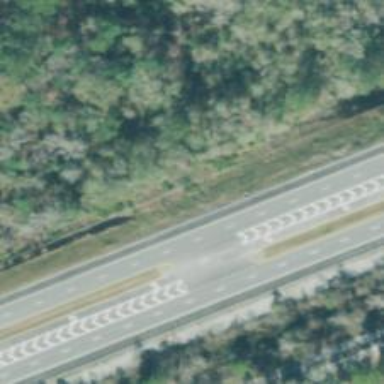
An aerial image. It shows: Asphalt trunk highway which is also expressway.